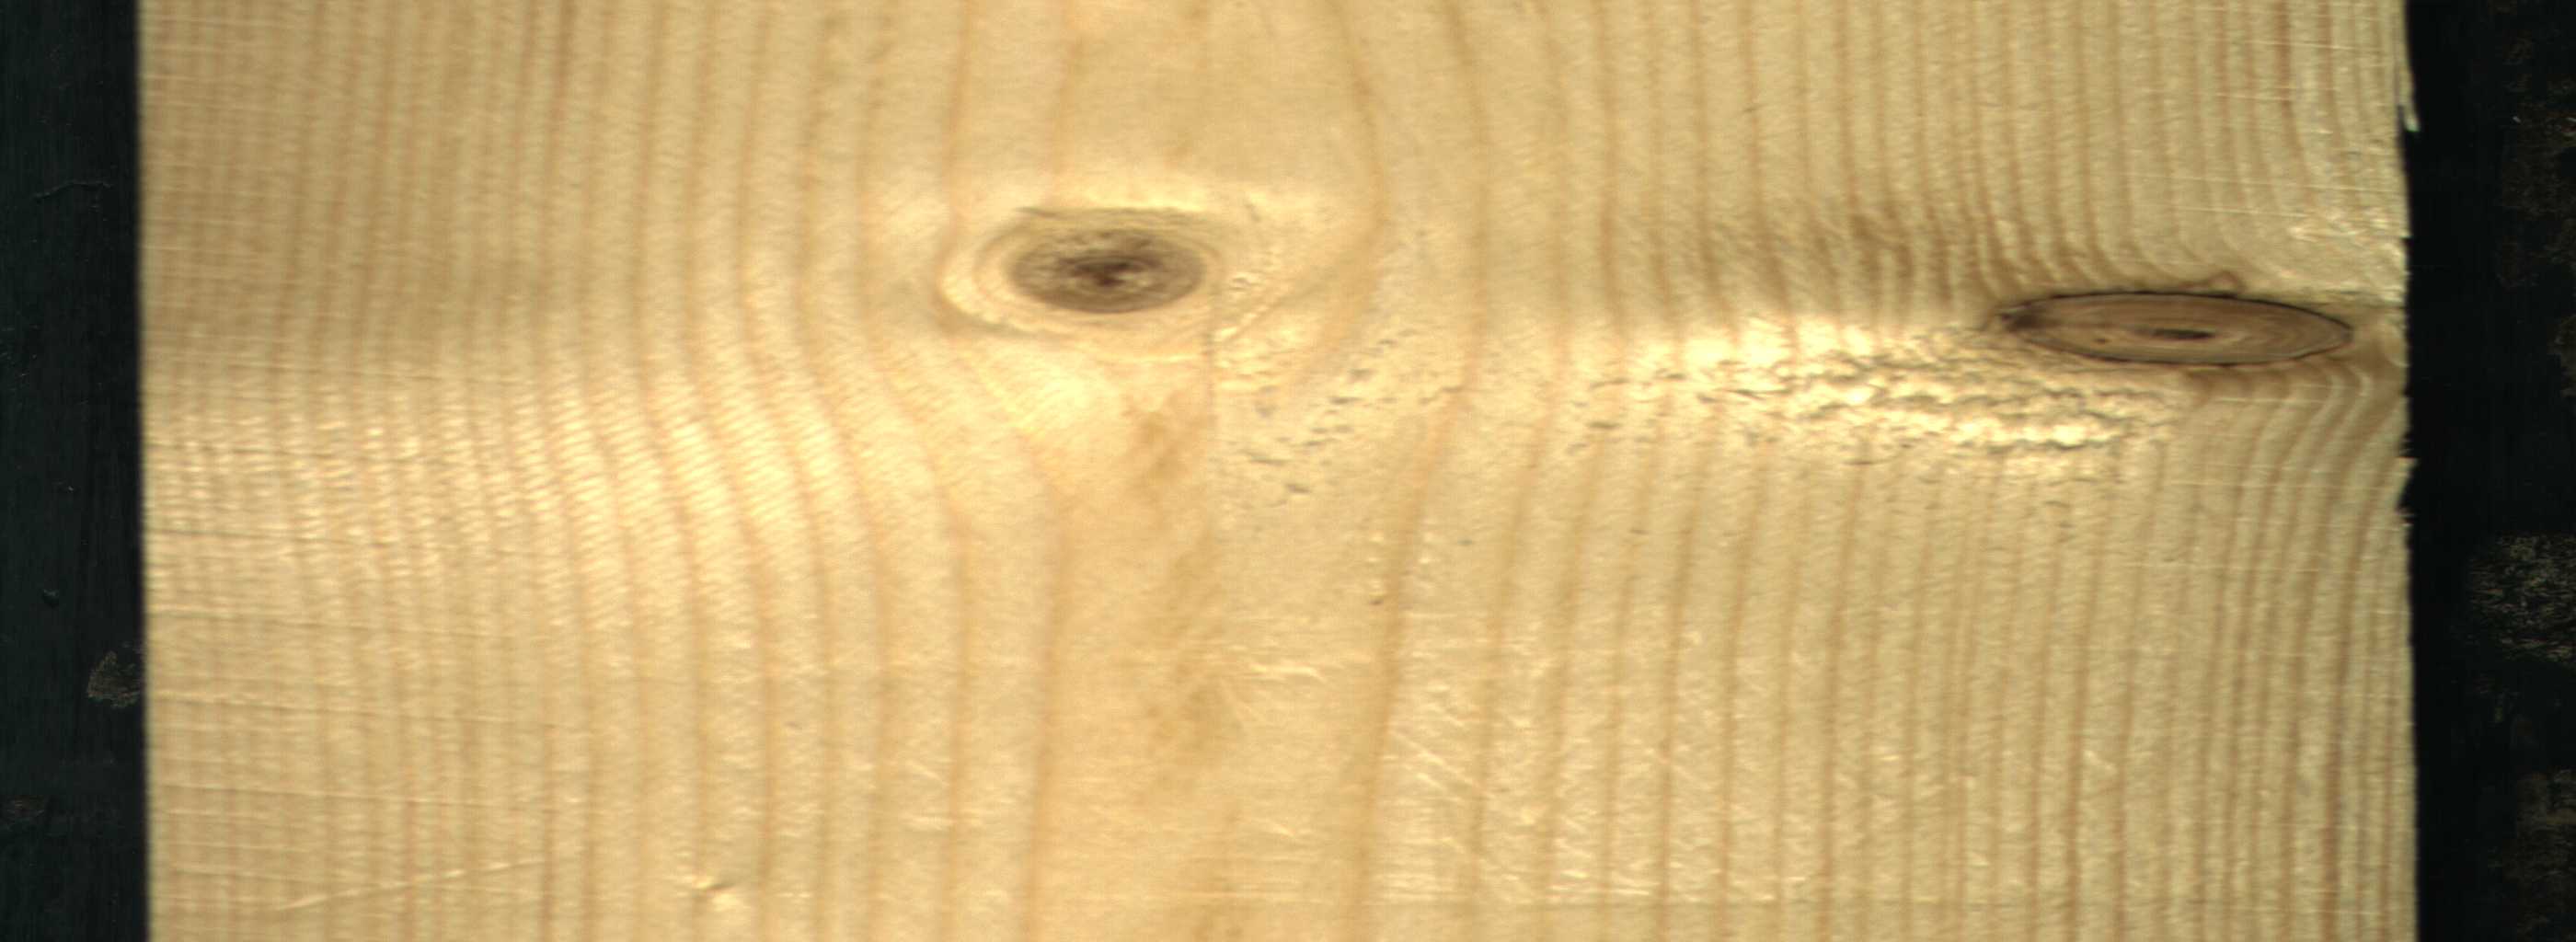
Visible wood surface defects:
Dead_Knot
Live_Knot